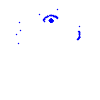
Particle: kaon